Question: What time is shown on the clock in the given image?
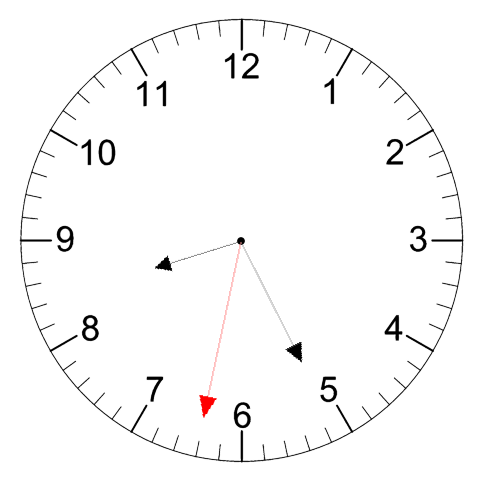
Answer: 08:25:32